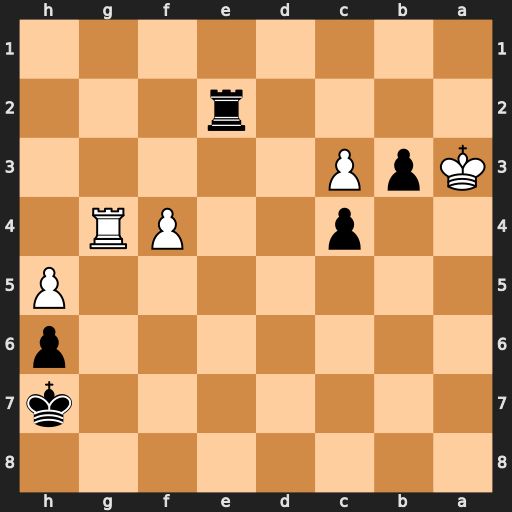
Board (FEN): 8/7k/7p/7P/2p2PR1/KpP5/4r3/8
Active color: b
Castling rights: -
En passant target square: -
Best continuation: Ra2+ Kb4 b2 Rg1 Ra1 Rb1 Rxb1